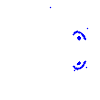
Particle: kaon